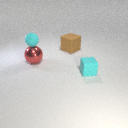
large brown rubber cube to the right of large red metal sphere